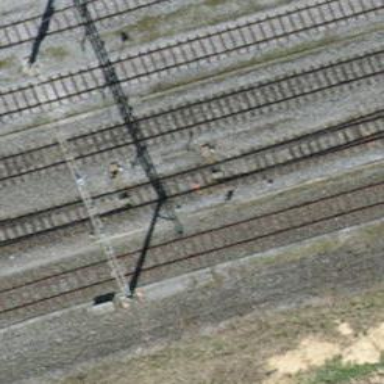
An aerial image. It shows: Railway switch.